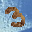
Label: 3